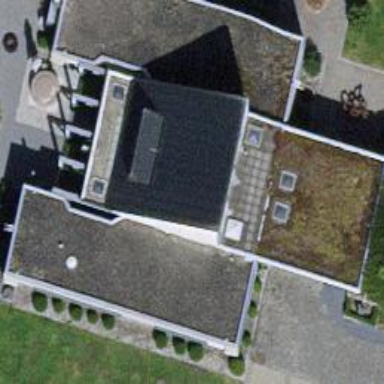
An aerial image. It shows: Flat-roofed building.